Question: I want to save data from my parse class into strings. I use the following code actually for retrieving data from my parse class.
'''
@IBAction func readAction(sender: UIButton) {
var tagAutor = ""
var tagText = ""
var query = PFQuery(className:"Tags")
query.getObjectInBackgroundWithId("f3AXazT9JO") {
(tag: PFObject?, error: NSError?) -> Void in
if error == nil && tag != nil {
println(tag)
// tagAutor = tag["username"]
// tagText = tag["tagtext"]
} else {
println(error)
}
}
}
'''
In the comments there is what I want to do, in my class called "Tags" there are two cols called "username" and "tagtext" I want to save them in the two string variables "tagAutor" and "tagText". The 'println(tag)' is printing out the following:

How can I save the objects out of my query into this two string variables?
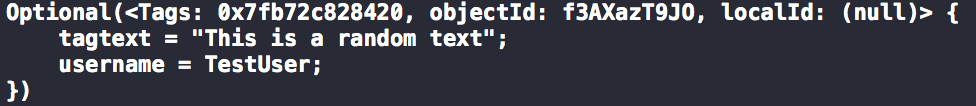
Answer: Tell the compiler to convert the 'AnyObject' to a 'String':
'''
if let author = tag["username"] as String {
tagAutor = author
}
'''
And probably move the definition of 'tagAuthor' so you can use I outside the function